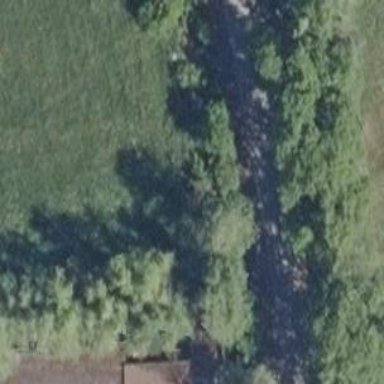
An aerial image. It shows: Row of trees in natural setting.